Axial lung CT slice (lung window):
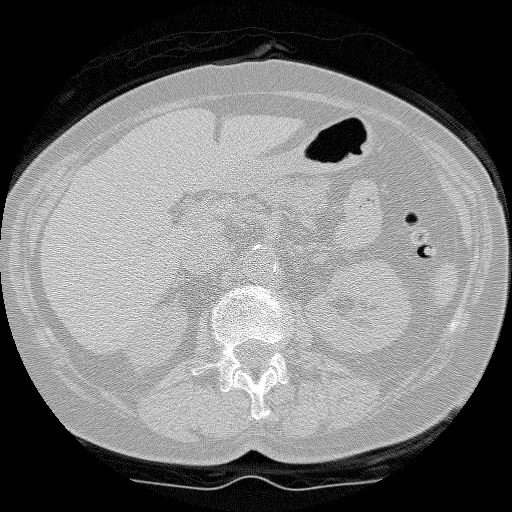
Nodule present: no